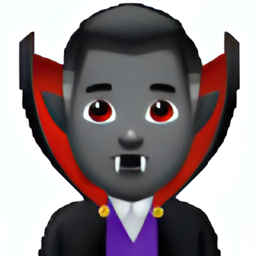
Name: man vampire medium dark skin tone
Emoji: 🧛🏾‍♂️
Group: People & Body
Sub-group: person-fantasy